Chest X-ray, PA view. Patient: 18 years old, sex M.
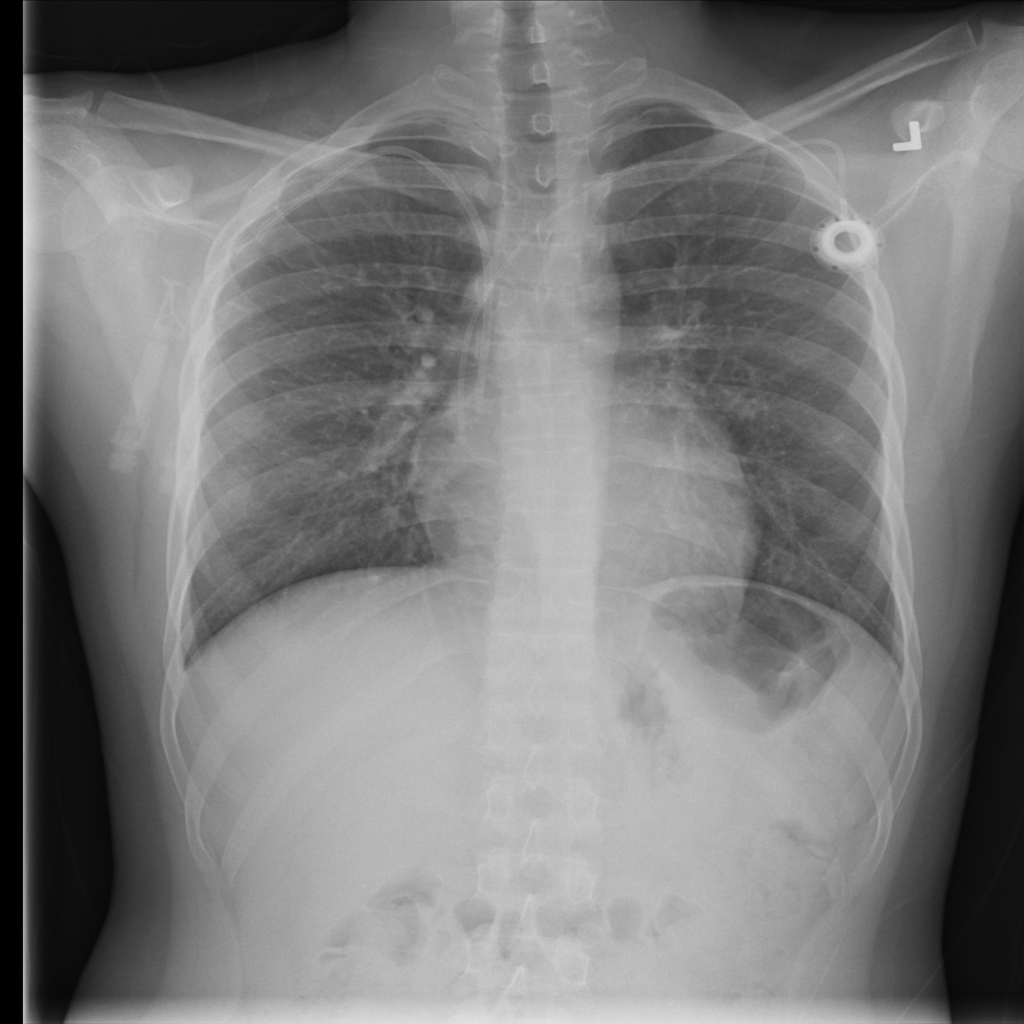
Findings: Pneumothorax